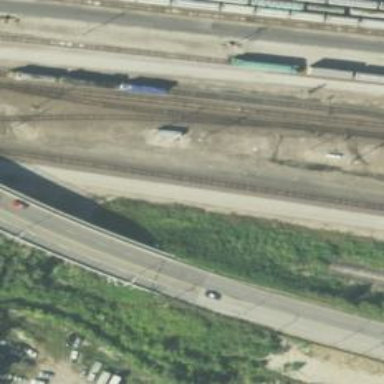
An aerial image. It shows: Railroad crossover.